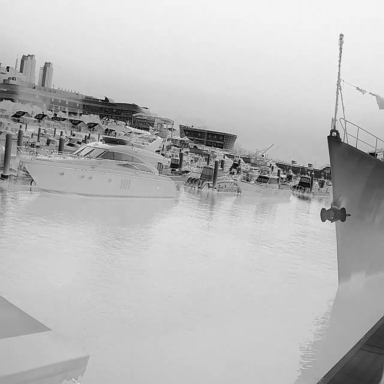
There are two canoes in the infrared image.